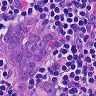
Metastatic tissue present: yes